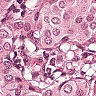
Metastatic tissue present: yes